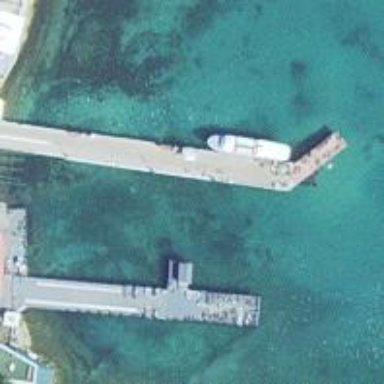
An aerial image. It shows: Mooring spot for ferries.